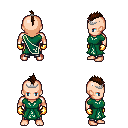
a pixel art fantasy rpg character, male body template, human, light skin, sash dress, metal pants, brown mohawk hairstyle, silver tiara, gold gloves, four views (front, back, left, right), 2x2 character sprite sheet, small pixel art, hard edges, no anti-aliasing